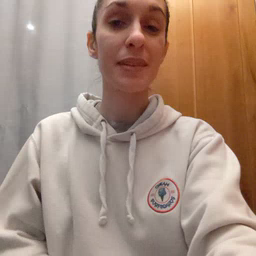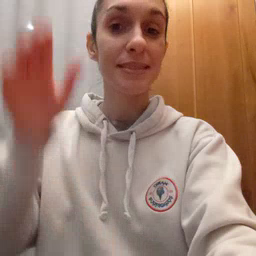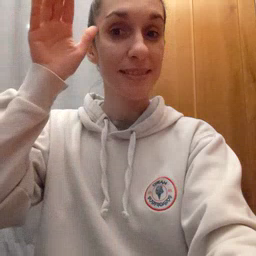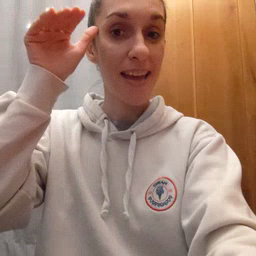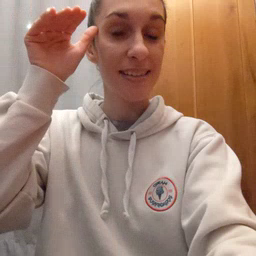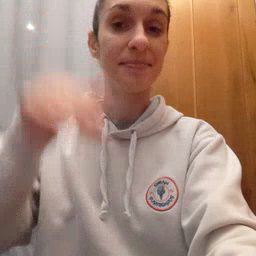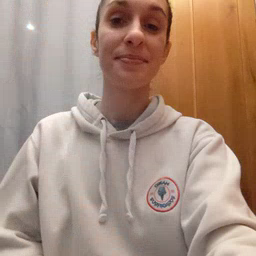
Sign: donkey